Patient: sex M, age 17
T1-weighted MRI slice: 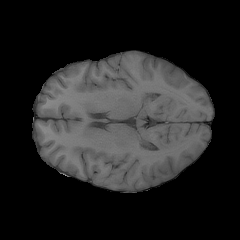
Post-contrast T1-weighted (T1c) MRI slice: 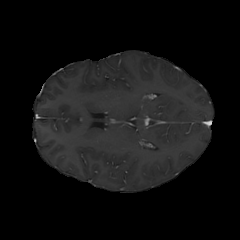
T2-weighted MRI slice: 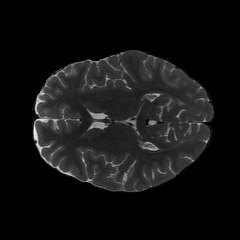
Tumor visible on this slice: no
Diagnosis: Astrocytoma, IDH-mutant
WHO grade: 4